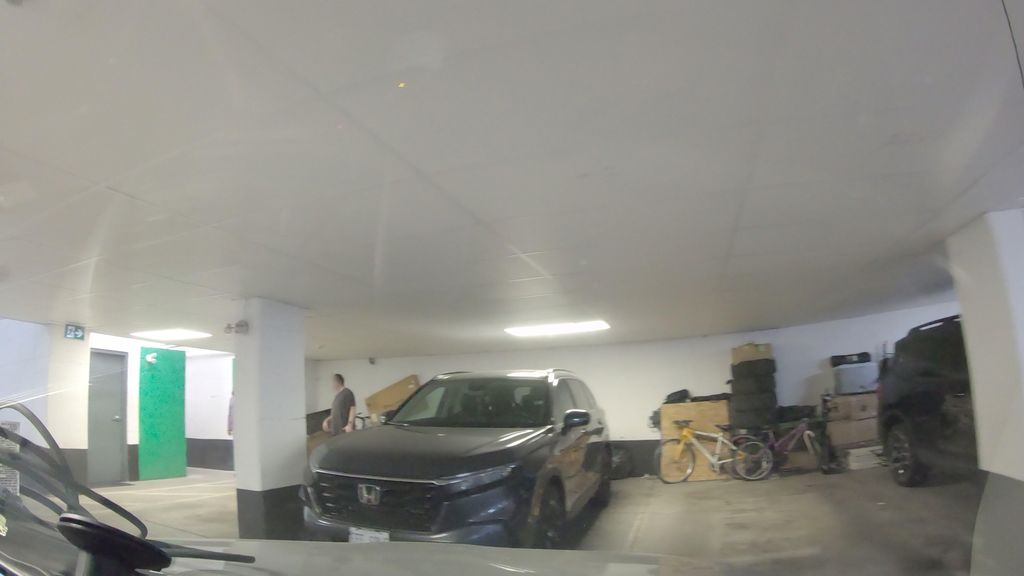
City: toronto